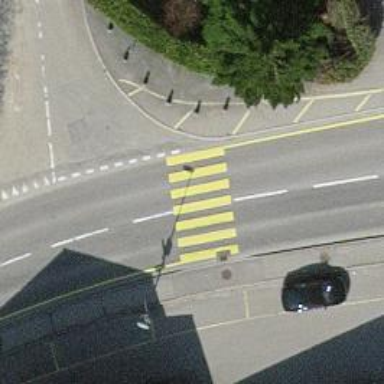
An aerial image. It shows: Marked road crossing with visible crossing markings.